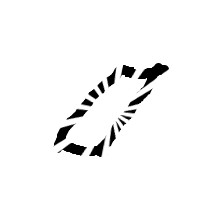
Shape: parallelogram